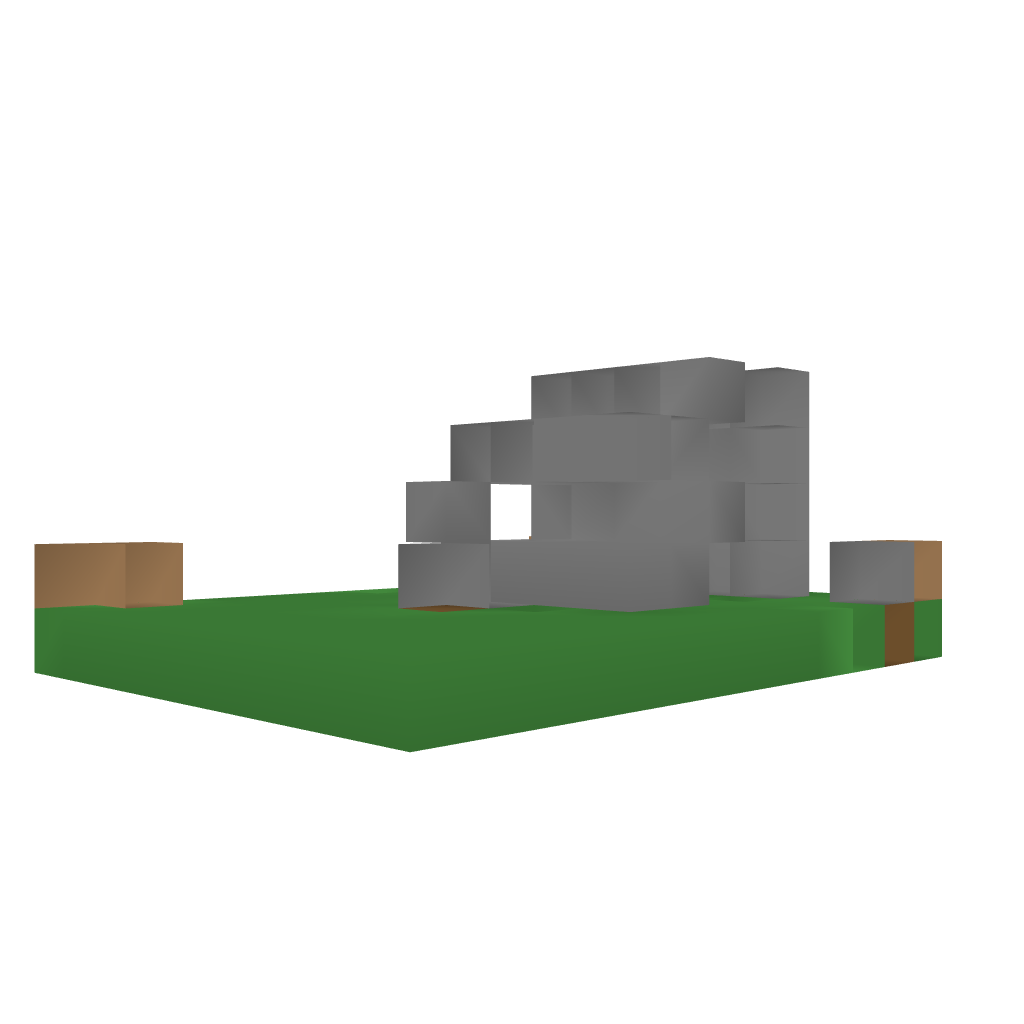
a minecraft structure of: Achievement Hunter Slice Of Hell bad low quality